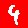
Digit: 4